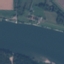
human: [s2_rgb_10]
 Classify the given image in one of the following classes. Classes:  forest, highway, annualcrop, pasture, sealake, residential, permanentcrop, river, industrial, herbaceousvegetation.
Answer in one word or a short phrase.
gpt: River